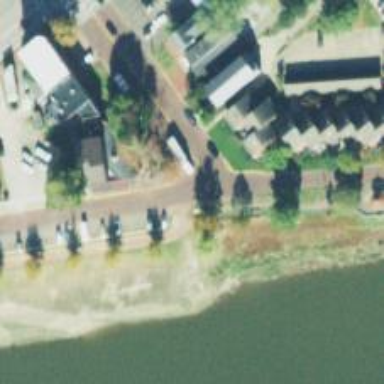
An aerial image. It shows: This slipway is service road leading to leisure land area.